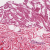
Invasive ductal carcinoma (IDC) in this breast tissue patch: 0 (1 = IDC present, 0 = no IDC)